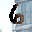
Label: 6